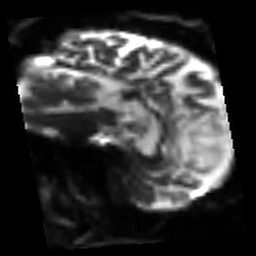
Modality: sbref
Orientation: sagittal
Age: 64
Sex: male
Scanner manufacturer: siemens
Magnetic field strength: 3 T
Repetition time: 3.2 s
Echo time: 0.081 s